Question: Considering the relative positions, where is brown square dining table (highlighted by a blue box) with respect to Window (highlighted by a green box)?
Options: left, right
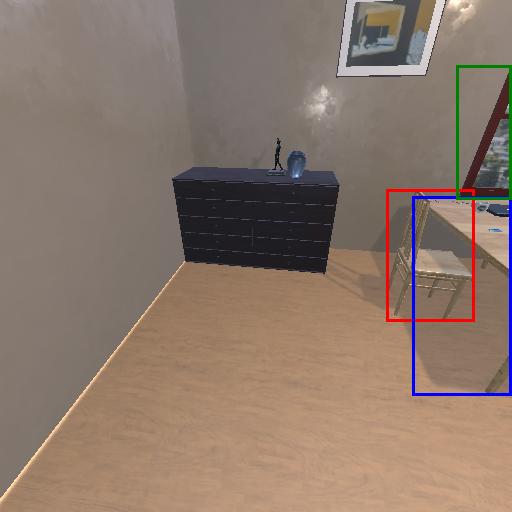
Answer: left